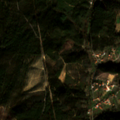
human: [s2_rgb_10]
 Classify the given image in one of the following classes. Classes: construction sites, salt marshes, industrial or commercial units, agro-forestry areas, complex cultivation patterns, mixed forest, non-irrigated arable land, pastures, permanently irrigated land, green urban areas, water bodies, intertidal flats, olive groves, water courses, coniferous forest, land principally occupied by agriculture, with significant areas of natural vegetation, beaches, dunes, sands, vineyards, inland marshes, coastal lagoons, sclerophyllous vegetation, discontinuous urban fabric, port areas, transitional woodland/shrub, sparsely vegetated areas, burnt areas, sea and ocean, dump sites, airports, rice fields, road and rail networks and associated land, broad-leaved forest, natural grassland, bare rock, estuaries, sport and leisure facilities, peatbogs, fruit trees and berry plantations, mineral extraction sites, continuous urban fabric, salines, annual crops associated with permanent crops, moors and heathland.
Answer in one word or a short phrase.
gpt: annual crops associated with permanent crops, broad-leaved forest, mixed forest, transitional woodland/shrub